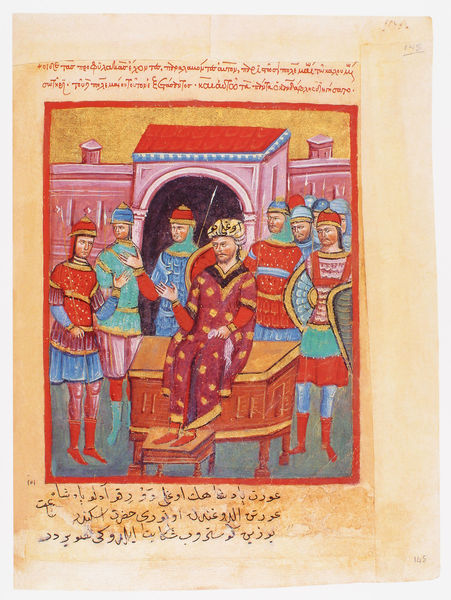
Titel: Der griechische Alexanderroman
Institution: Venedig, Hellenic Institute Codex Gr. 5
Schlagwörter: blau, mann, umhang, grün, stadt, holz, hut, männer, gebäude, haus, rot, bart, gericht, gold, blatt, rosa, schrift, mauer, könig, soldaten, thron, schriftzeichen, tor, schild, buch, orient, palast, seite, illustration, text, waffen, bericht, soldat, helm, herrscher, trohn, fußbank, ritter, rüstung, buchseite, anklage, arabisch, krieger, kreuzzug, speer, turban, miniatur, arabien, islam, sultan, buchmalerei, osmanen, alexander, kreuzritter, manuskript, recto, m#nner, alexanderroman, soldad, blatt 145, buchsedite